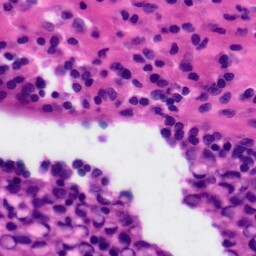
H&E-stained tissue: Tonsil